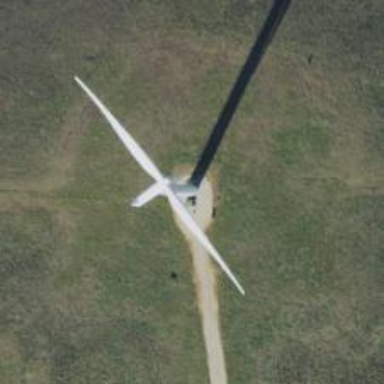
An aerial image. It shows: Wind generator powered by horizontal axis wind turbine.